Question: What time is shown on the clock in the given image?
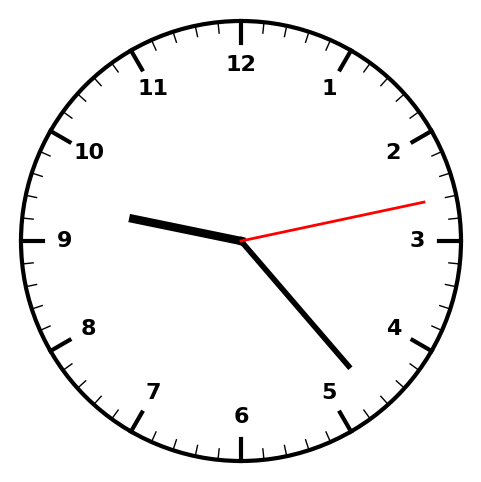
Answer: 09:23:13